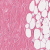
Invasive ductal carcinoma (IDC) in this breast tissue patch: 0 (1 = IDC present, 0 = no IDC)